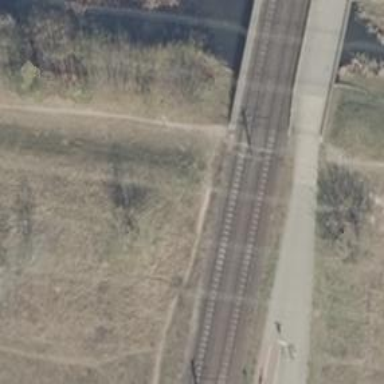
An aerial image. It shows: Tram bridge with contact lines for electrification.